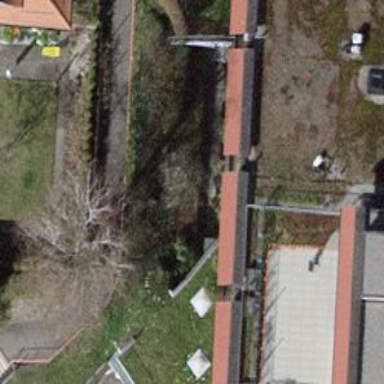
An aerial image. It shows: Building part with flat roof.